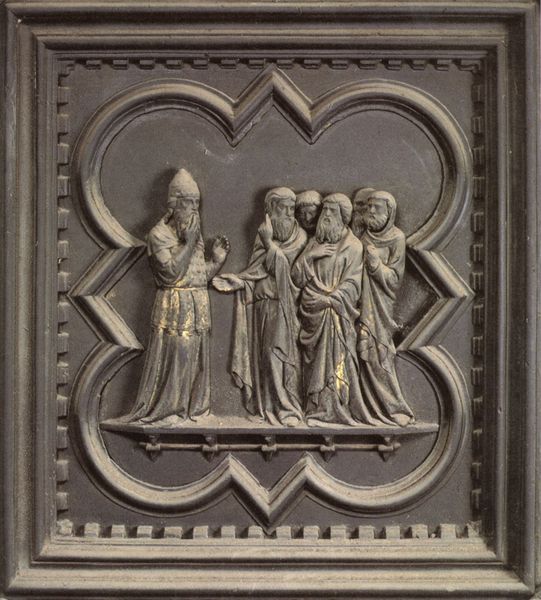
Titel: Südportal
Künstler: Andrea Pisano
Standort: Florenz, Baptisterium (EU - I - Toskana)
Schlagwörter: gruppe, hand, weiß, grau, hut, männer, tür, ornament, bart, bärte, kappe, bibel, geschichte, rahmen, sockel, stein, hände, boden, gewand, personen, renaissance, relief, türe, bischof, tafel, detail, bronze, podest, zeigen, tor, vier, dom, schrecken, antik, priester, florenz, heilige, guss, testament, baptisterium, duomo, alberti, ghiberti, vierpass, steinplatte, pisano, 1450, 1430, paradistür, guuss, empören